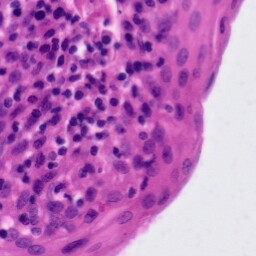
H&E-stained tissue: Tonsil